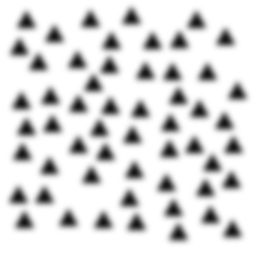
Squares: 0
Triangles: 55
Stars: 0
Total shapes: 55